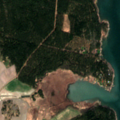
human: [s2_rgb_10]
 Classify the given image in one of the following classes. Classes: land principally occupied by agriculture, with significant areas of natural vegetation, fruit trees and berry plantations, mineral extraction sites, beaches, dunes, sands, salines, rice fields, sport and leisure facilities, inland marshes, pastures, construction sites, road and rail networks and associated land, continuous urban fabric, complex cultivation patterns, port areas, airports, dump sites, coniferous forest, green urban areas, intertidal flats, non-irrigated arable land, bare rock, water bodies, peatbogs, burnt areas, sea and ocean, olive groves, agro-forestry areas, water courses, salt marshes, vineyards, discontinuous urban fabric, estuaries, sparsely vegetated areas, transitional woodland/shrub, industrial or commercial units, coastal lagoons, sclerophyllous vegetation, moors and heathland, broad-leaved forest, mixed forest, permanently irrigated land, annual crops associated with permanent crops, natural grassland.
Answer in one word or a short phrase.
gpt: non-irrigated arable land, land principally occupied by agriculture, with significant areas of natural vegetation, coniferous forest, mixed forest, sea and ocean